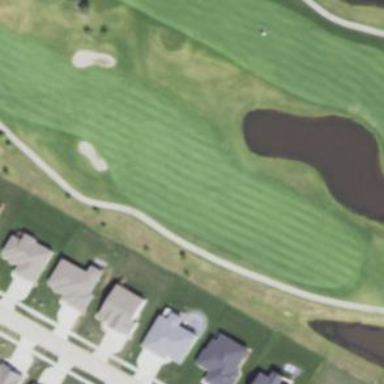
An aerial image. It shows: Water hazard on golf course. The hazard is natural water feature.